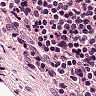
Metastatic tissue present: no